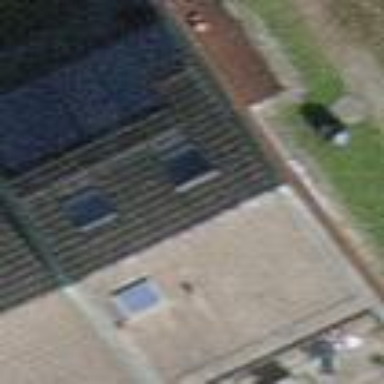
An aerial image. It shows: Simple and straightforward house.